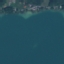
Land use / land cover: SeaLake